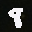
Label: 8